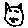
Label: cat